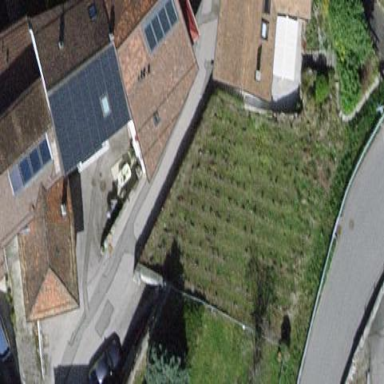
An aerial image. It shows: Vineyard.